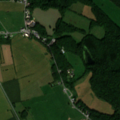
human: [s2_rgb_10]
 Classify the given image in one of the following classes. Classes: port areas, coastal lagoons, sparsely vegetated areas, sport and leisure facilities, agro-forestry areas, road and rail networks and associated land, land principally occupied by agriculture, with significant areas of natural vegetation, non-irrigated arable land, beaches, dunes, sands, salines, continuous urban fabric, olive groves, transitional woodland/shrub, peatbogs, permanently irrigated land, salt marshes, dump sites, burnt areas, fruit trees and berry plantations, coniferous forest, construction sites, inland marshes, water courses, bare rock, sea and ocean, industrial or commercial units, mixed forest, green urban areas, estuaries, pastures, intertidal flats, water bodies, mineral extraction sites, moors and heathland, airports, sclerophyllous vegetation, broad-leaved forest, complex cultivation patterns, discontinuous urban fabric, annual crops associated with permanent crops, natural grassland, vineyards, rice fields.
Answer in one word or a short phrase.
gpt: discontinuous urban fabric, non-irrigated arable land, complex cultivation patterns, land principally occupied by agriculture, with significant areas of natural vegetation, broad-leaved forest